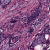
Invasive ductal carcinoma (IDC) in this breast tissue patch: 1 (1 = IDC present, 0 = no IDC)